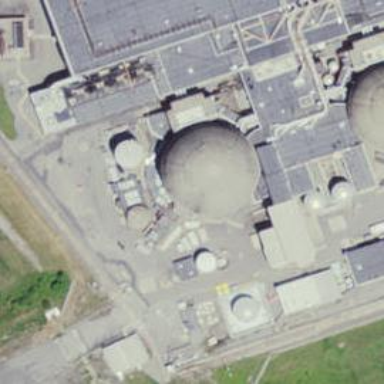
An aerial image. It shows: Nuclear power generator.